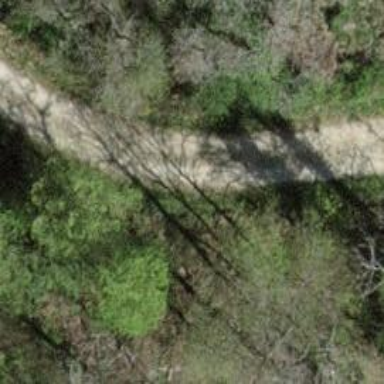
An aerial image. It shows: Forestry track with ground surface of grade 3. Mainly used by forestry vehicles.